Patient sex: M
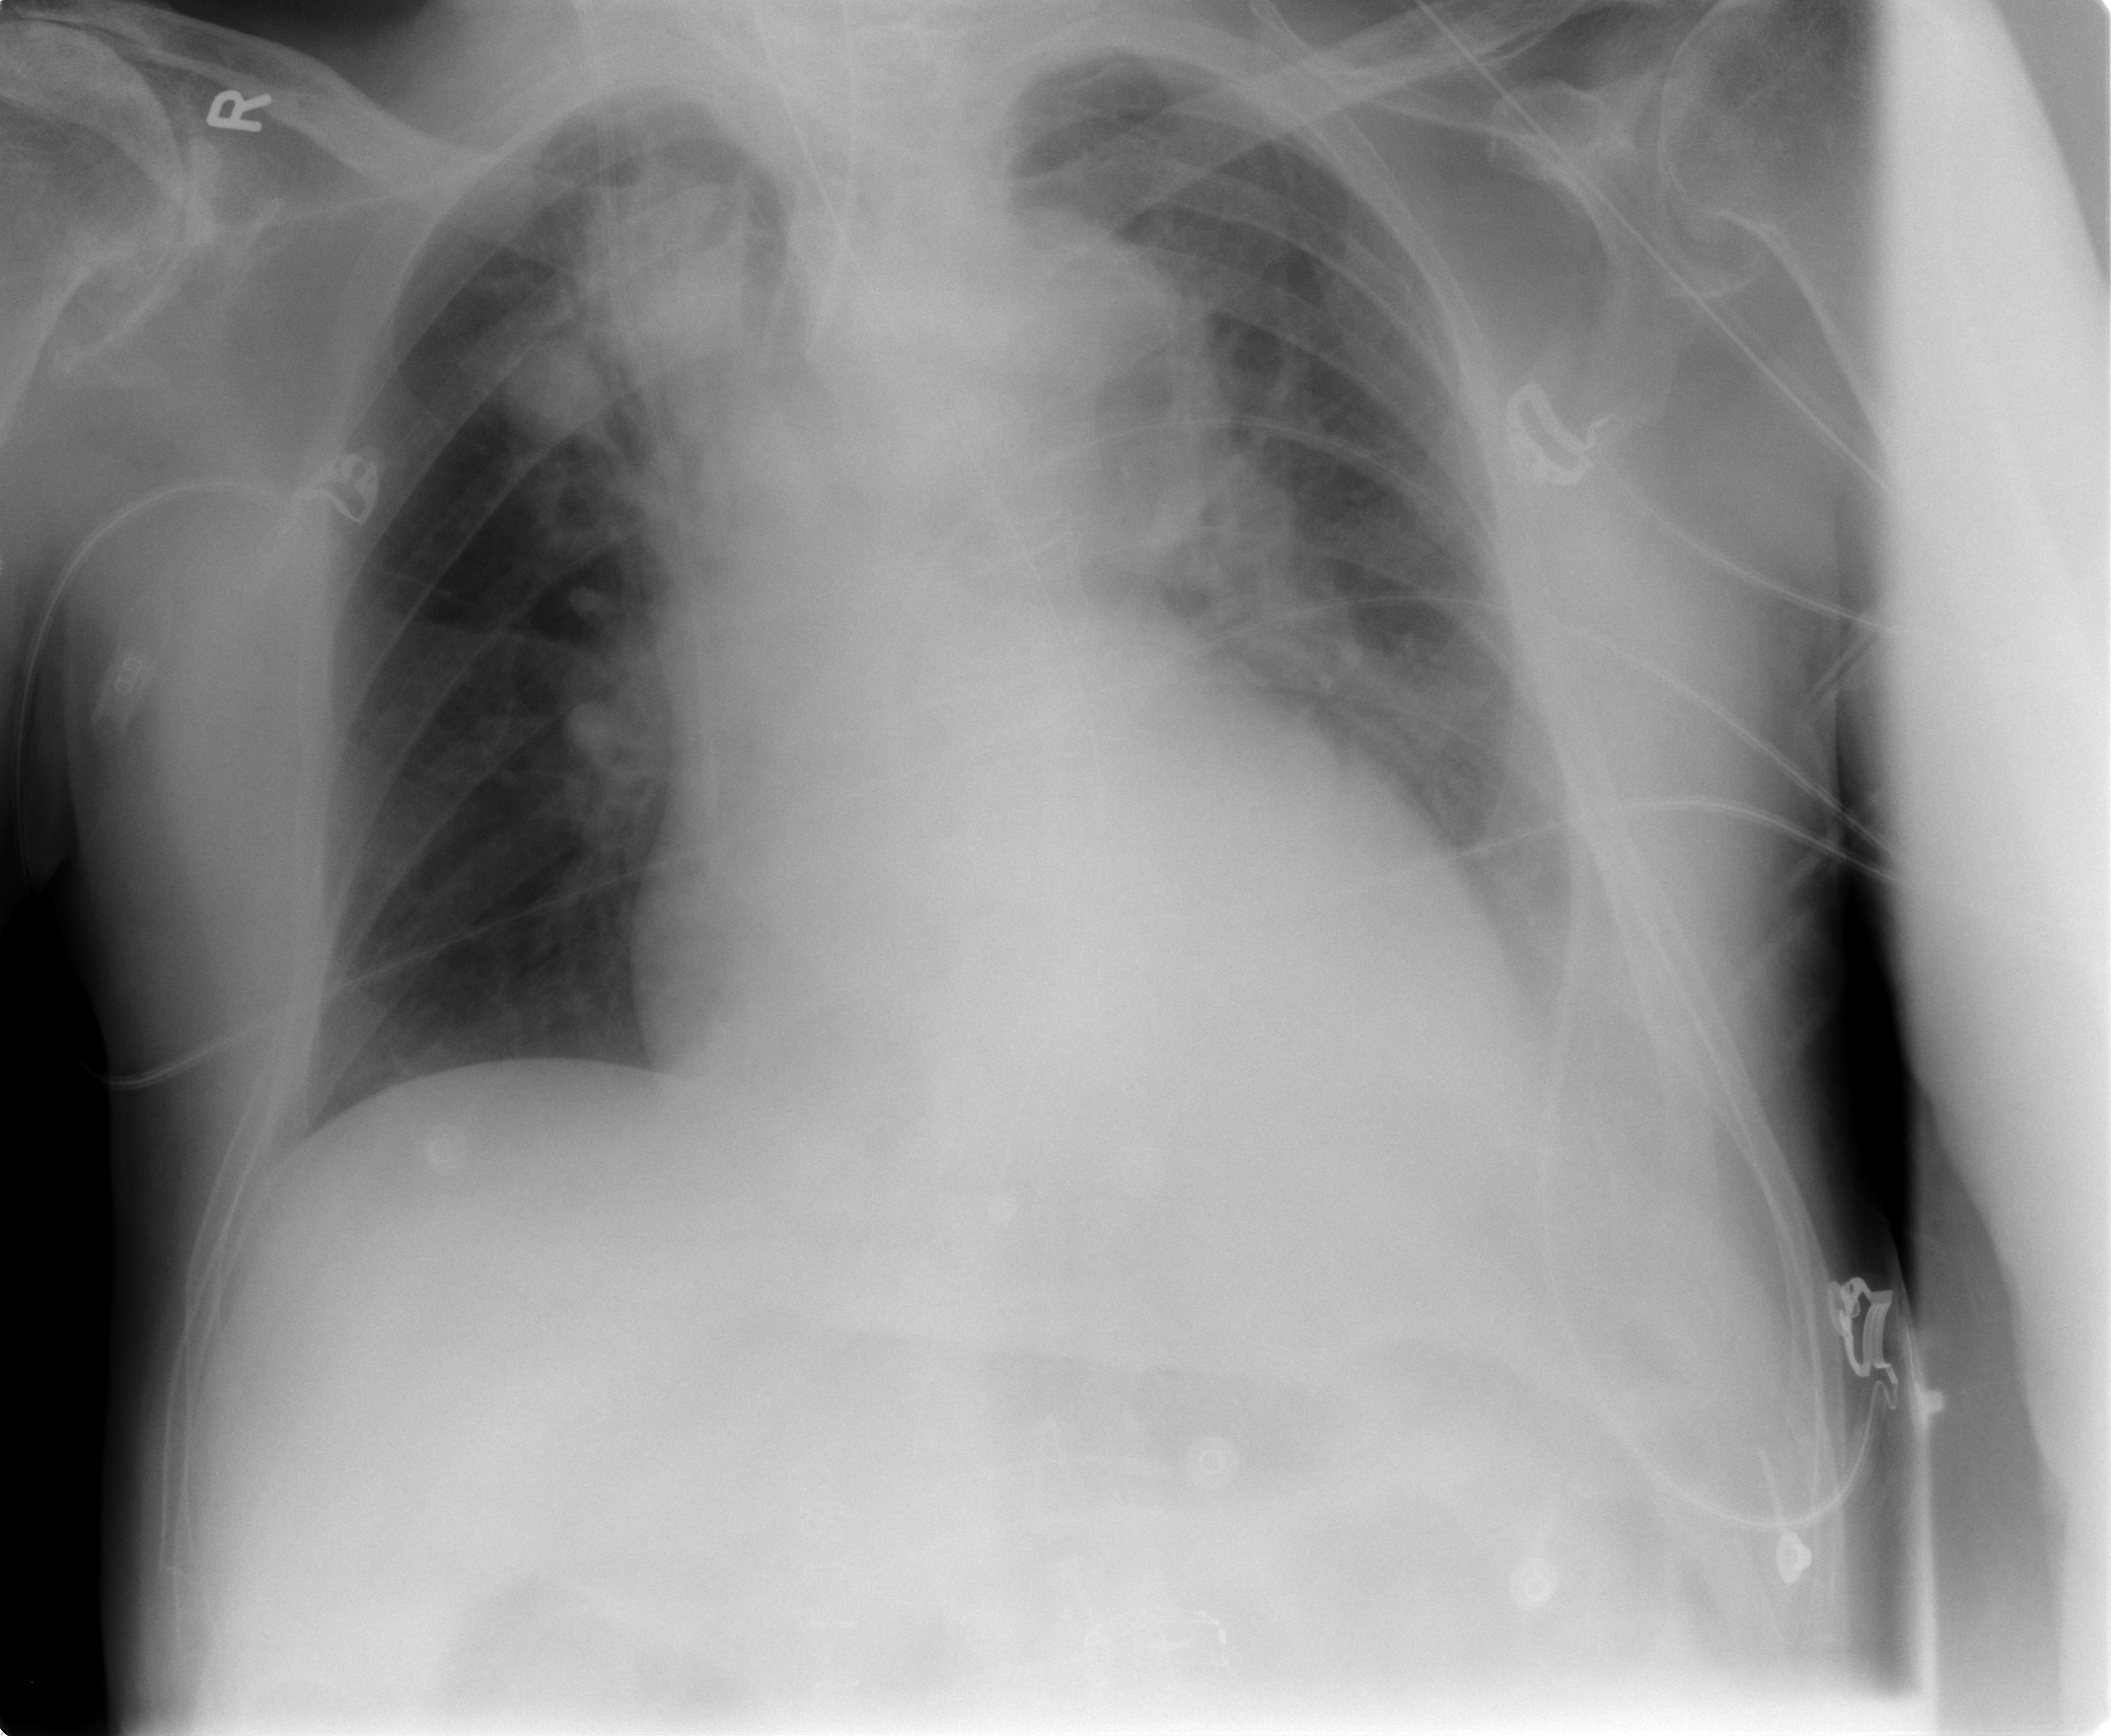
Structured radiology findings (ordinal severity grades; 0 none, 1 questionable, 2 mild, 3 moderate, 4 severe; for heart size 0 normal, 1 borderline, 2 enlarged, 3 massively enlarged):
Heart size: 2
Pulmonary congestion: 2
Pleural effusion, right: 0
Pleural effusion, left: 2
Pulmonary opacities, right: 1
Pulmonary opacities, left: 0
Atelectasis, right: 2
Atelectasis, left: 2